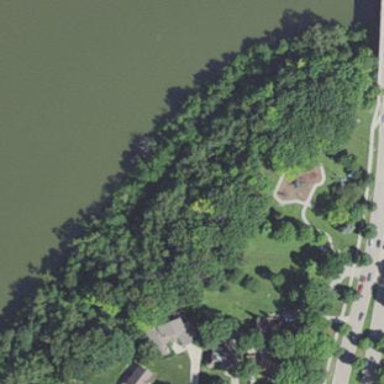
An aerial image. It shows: Park designated as Veterans Park.